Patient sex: F
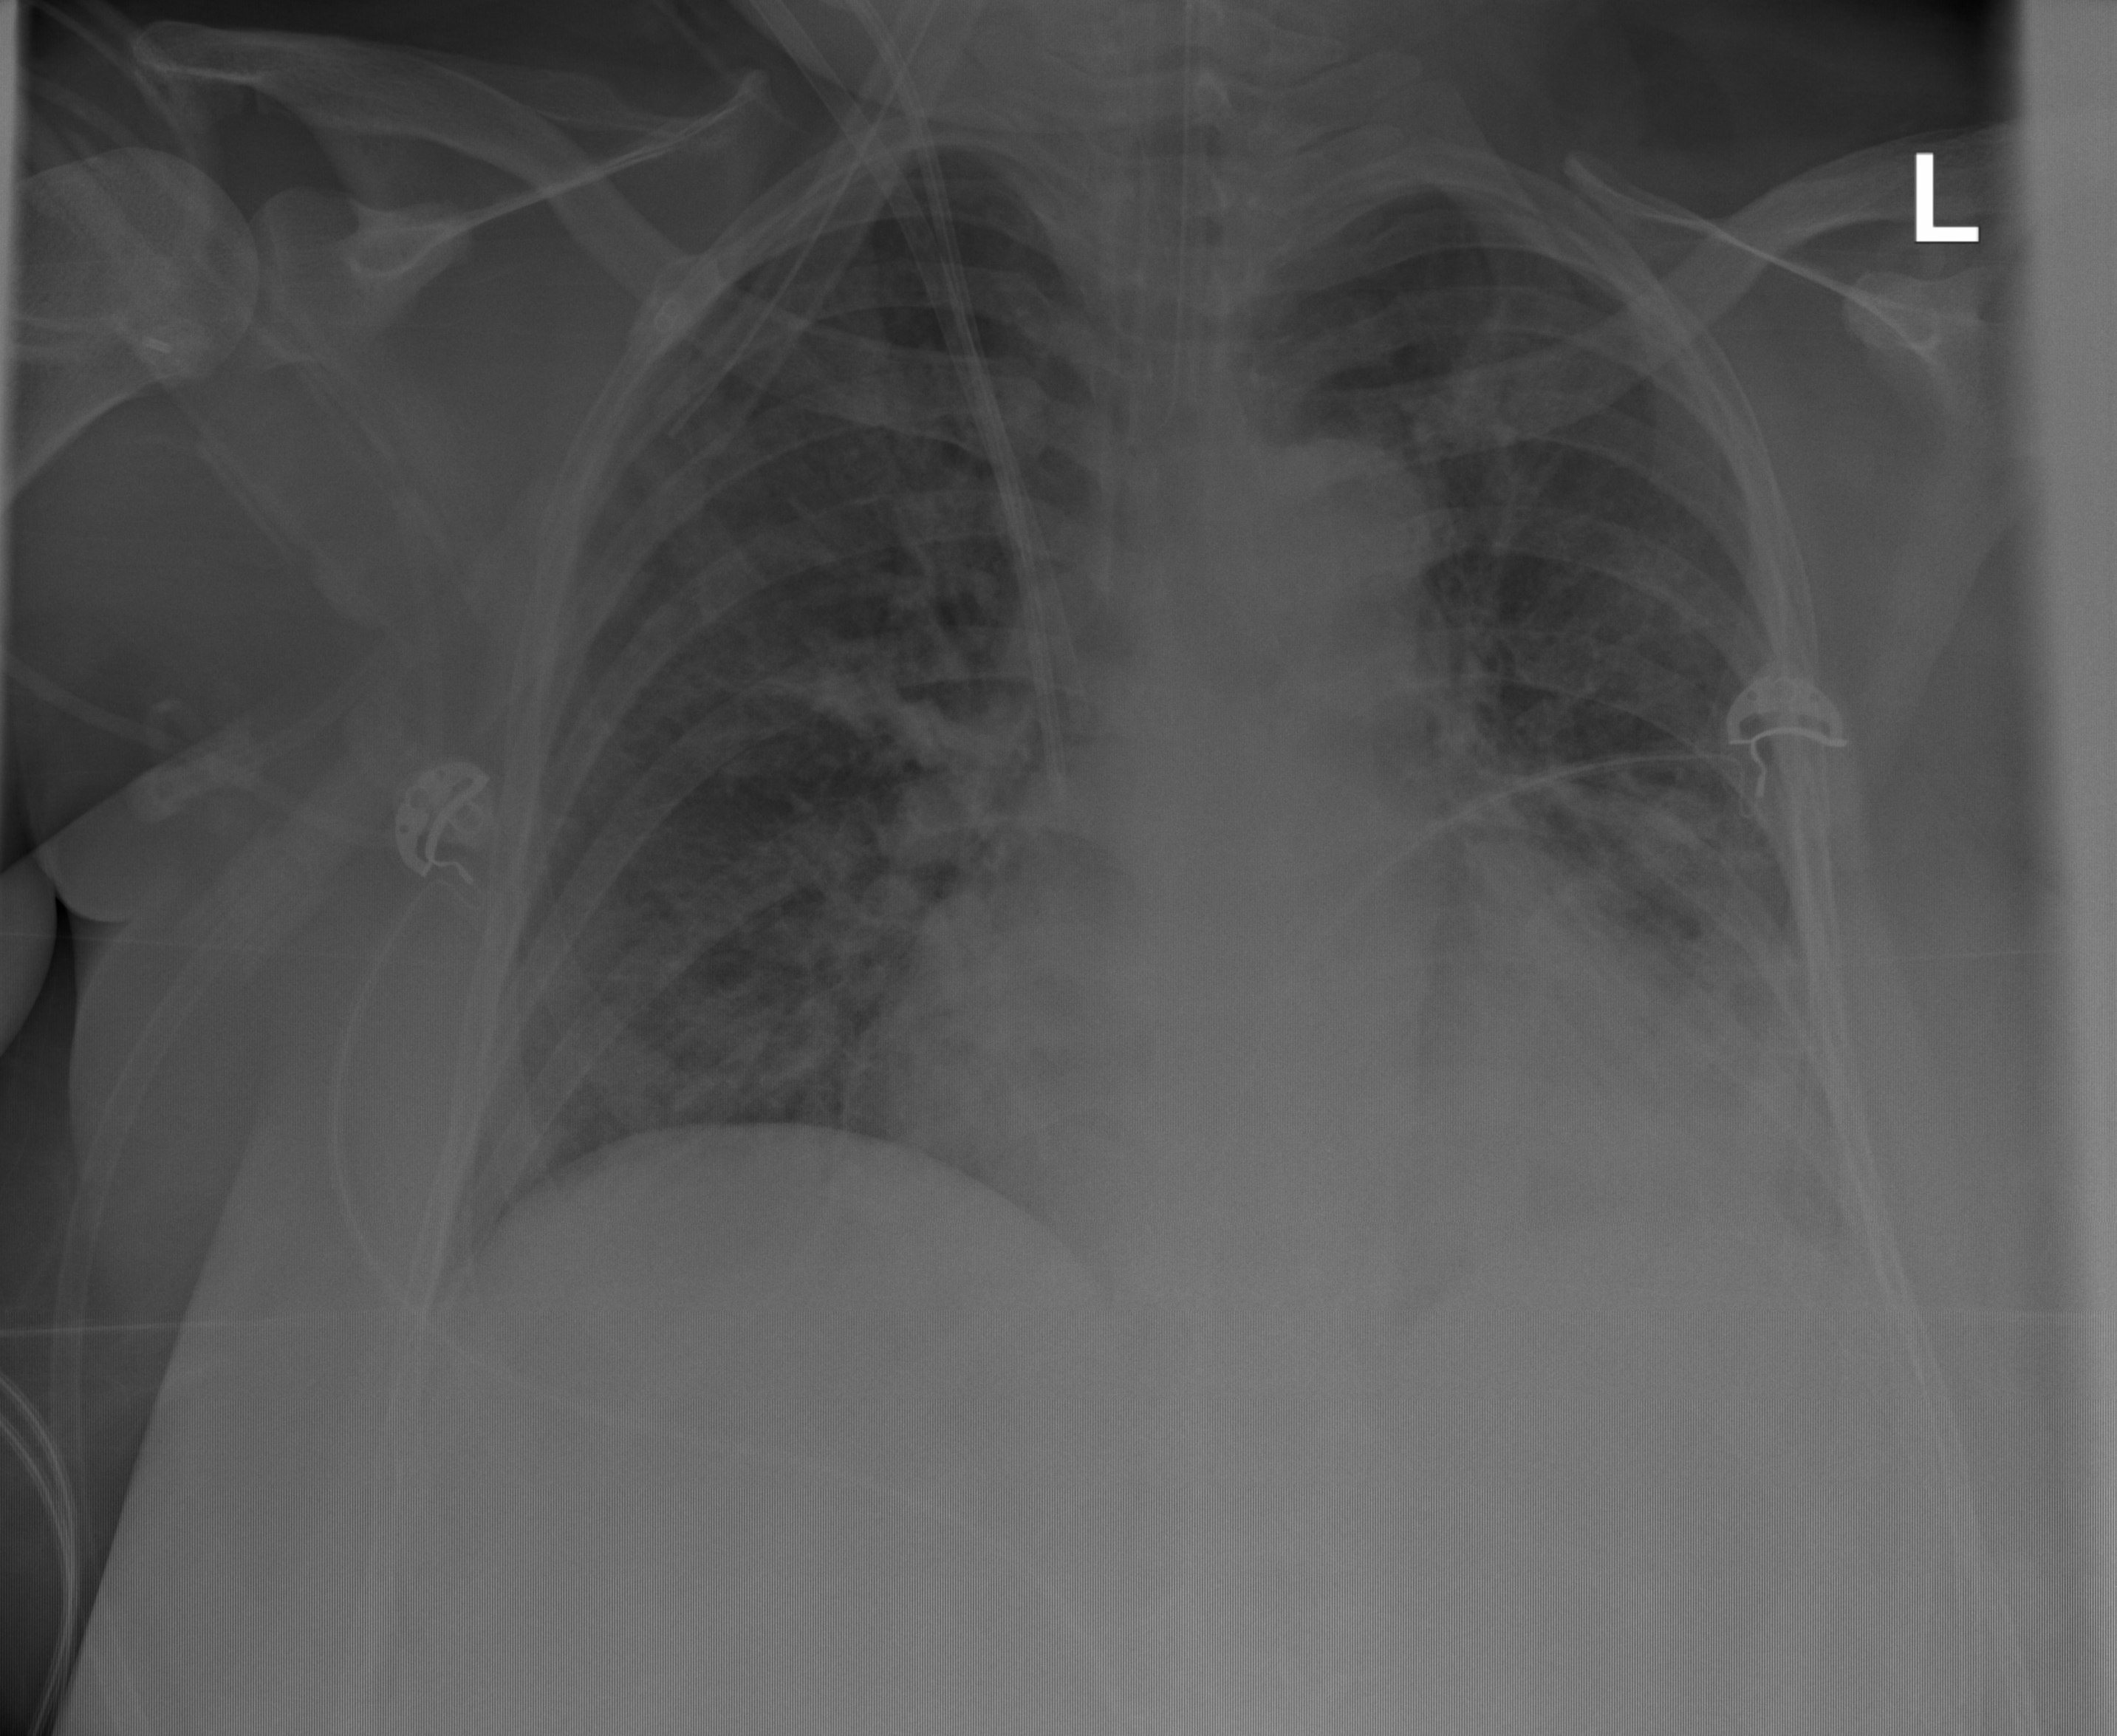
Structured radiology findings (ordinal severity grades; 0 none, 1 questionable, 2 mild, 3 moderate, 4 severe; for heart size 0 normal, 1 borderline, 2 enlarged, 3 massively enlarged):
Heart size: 2
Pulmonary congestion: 2
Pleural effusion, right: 0
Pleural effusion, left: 0
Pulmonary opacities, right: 2
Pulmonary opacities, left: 3
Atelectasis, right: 0
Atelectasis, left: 2